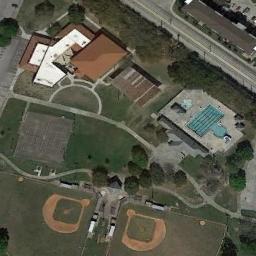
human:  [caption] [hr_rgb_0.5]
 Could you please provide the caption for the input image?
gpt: There are two baseball diamonds in the grass on the bottom of the houses .

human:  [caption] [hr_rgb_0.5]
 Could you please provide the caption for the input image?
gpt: There are four baseball fields in the picture .

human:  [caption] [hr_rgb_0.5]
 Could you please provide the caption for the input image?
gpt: Two adjacent baseball diamonds on the lawn with some trees while some houses and a pool beside .

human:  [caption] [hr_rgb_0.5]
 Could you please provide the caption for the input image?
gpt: There are two baseball diamonds next to some buildings with a road pass by .

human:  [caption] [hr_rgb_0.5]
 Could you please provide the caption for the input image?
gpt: A brown house is next to two baseball diamonds .